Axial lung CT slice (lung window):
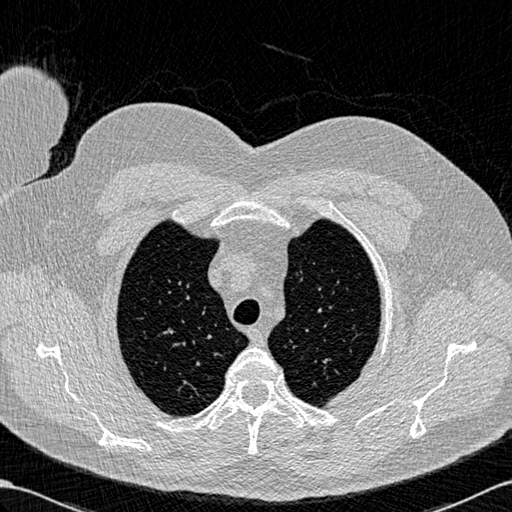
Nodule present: no